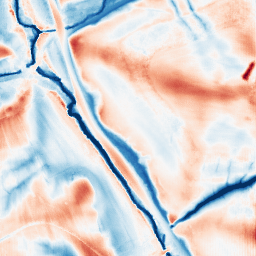
Category: edge_preserving
Decomposition family: guided
Decomposition parameters: radius: 16
eps: 0.001
Upsampling method: fft_zeropad
Upsampling parameters: scale: 4
Upsampling scale: 4